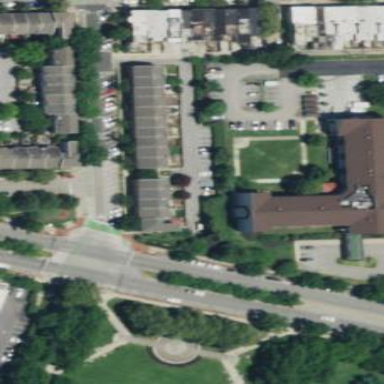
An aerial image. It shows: Nursing home building.